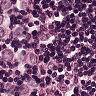
Metastatic tissue present: yes